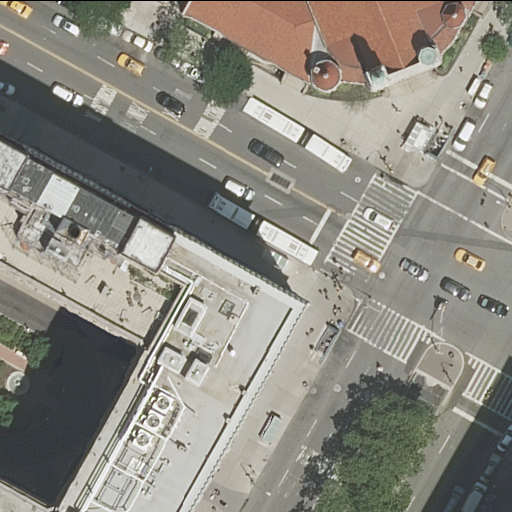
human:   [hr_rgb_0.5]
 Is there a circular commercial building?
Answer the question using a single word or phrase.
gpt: no

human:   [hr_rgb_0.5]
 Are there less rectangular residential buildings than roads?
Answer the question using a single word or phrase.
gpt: yes

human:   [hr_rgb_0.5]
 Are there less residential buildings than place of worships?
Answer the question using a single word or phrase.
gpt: no

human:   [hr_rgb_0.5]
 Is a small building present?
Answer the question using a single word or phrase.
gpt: yes

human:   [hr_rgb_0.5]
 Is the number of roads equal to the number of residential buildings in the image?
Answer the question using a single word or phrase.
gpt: no

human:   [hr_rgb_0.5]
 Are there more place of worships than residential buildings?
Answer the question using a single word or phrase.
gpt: no

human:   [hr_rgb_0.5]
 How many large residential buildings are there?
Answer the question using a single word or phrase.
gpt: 0

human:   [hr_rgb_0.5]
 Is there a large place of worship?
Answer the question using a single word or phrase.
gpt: yes

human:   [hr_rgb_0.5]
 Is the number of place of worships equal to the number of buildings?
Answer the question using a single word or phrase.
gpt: no

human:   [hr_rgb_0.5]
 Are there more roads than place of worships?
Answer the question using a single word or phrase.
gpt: yes

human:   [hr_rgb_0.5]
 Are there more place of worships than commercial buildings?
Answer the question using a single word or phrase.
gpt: yes

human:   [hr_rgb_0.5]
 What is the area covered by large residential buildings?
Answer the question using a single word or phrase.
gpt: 0m2

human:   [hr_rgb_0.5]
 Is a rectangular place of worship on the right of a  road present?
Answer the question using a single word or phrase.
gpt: no

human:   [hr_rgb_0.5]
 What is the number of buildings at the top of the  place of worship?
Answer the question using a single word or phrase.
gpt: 1

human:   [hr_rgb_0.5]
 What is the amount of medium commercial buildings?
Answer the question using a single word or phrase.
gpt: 0

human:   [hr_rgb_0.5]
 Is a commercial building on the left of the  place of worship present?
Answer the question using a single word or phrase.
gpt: no

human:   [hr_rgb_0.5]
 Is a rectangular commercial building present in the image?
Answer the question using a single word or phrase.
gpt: no

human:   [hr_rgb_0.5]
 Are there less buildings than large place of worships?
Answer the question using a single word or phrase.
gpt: no

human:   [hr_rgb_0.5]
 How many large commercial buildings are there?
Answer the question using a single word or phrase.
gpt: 0

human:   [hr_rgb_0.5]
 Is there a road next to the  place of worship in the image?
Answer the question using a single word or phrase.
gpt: yes

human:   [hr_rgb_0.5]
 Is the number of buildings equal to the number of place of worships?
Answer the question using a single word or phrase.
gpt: no

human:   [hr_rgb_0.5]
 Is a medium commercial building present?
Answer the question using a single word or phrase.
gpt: no

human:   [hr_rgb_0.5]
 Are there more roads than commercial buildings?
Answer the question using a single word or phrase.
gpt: yes

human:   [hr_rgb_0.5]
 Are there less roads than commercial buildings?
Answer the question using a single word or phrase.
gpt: no

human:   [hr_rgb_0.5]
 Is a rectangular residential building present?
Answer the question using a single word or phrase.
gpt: yes

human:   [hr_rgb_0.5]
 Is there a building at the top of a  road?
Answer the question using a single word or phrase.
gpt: yes

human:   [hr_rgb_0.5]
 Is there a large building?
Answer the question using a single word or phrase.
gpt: yes

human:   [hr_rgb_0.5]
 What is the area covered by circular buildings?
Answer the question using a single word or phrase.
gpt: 0m2

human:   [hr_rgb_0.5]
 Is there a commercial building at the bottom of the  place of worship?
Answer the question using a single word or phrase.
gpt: no

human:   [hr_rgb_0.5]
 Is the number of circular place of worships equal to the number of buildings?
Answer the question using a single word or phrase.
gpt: no

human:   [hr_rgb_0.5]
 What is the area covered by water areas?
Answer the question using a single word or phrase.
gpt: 0m2

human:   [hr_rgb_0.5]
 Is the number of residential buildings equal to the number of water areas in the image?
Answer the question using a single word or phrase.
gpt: no

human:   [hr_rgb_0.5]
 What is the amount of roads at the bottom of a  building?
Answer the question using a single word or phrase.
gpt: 4

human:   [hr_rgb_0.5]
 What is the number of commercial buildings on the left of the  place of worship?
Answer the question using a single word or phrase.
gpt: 0

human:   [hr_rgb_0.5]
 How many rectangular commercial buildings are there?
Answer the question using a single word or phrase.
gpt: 0

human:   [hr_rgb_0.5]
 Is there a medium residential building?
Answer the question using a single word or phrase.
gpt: yes